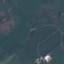
Land use / land cover: Pasture